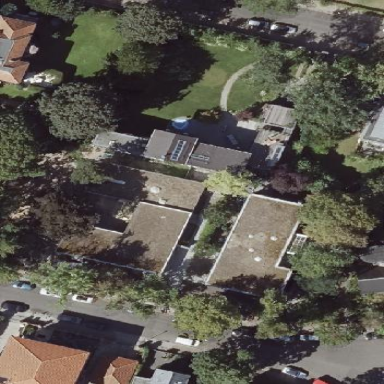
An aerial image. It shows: Kindergarten building.